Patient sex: M
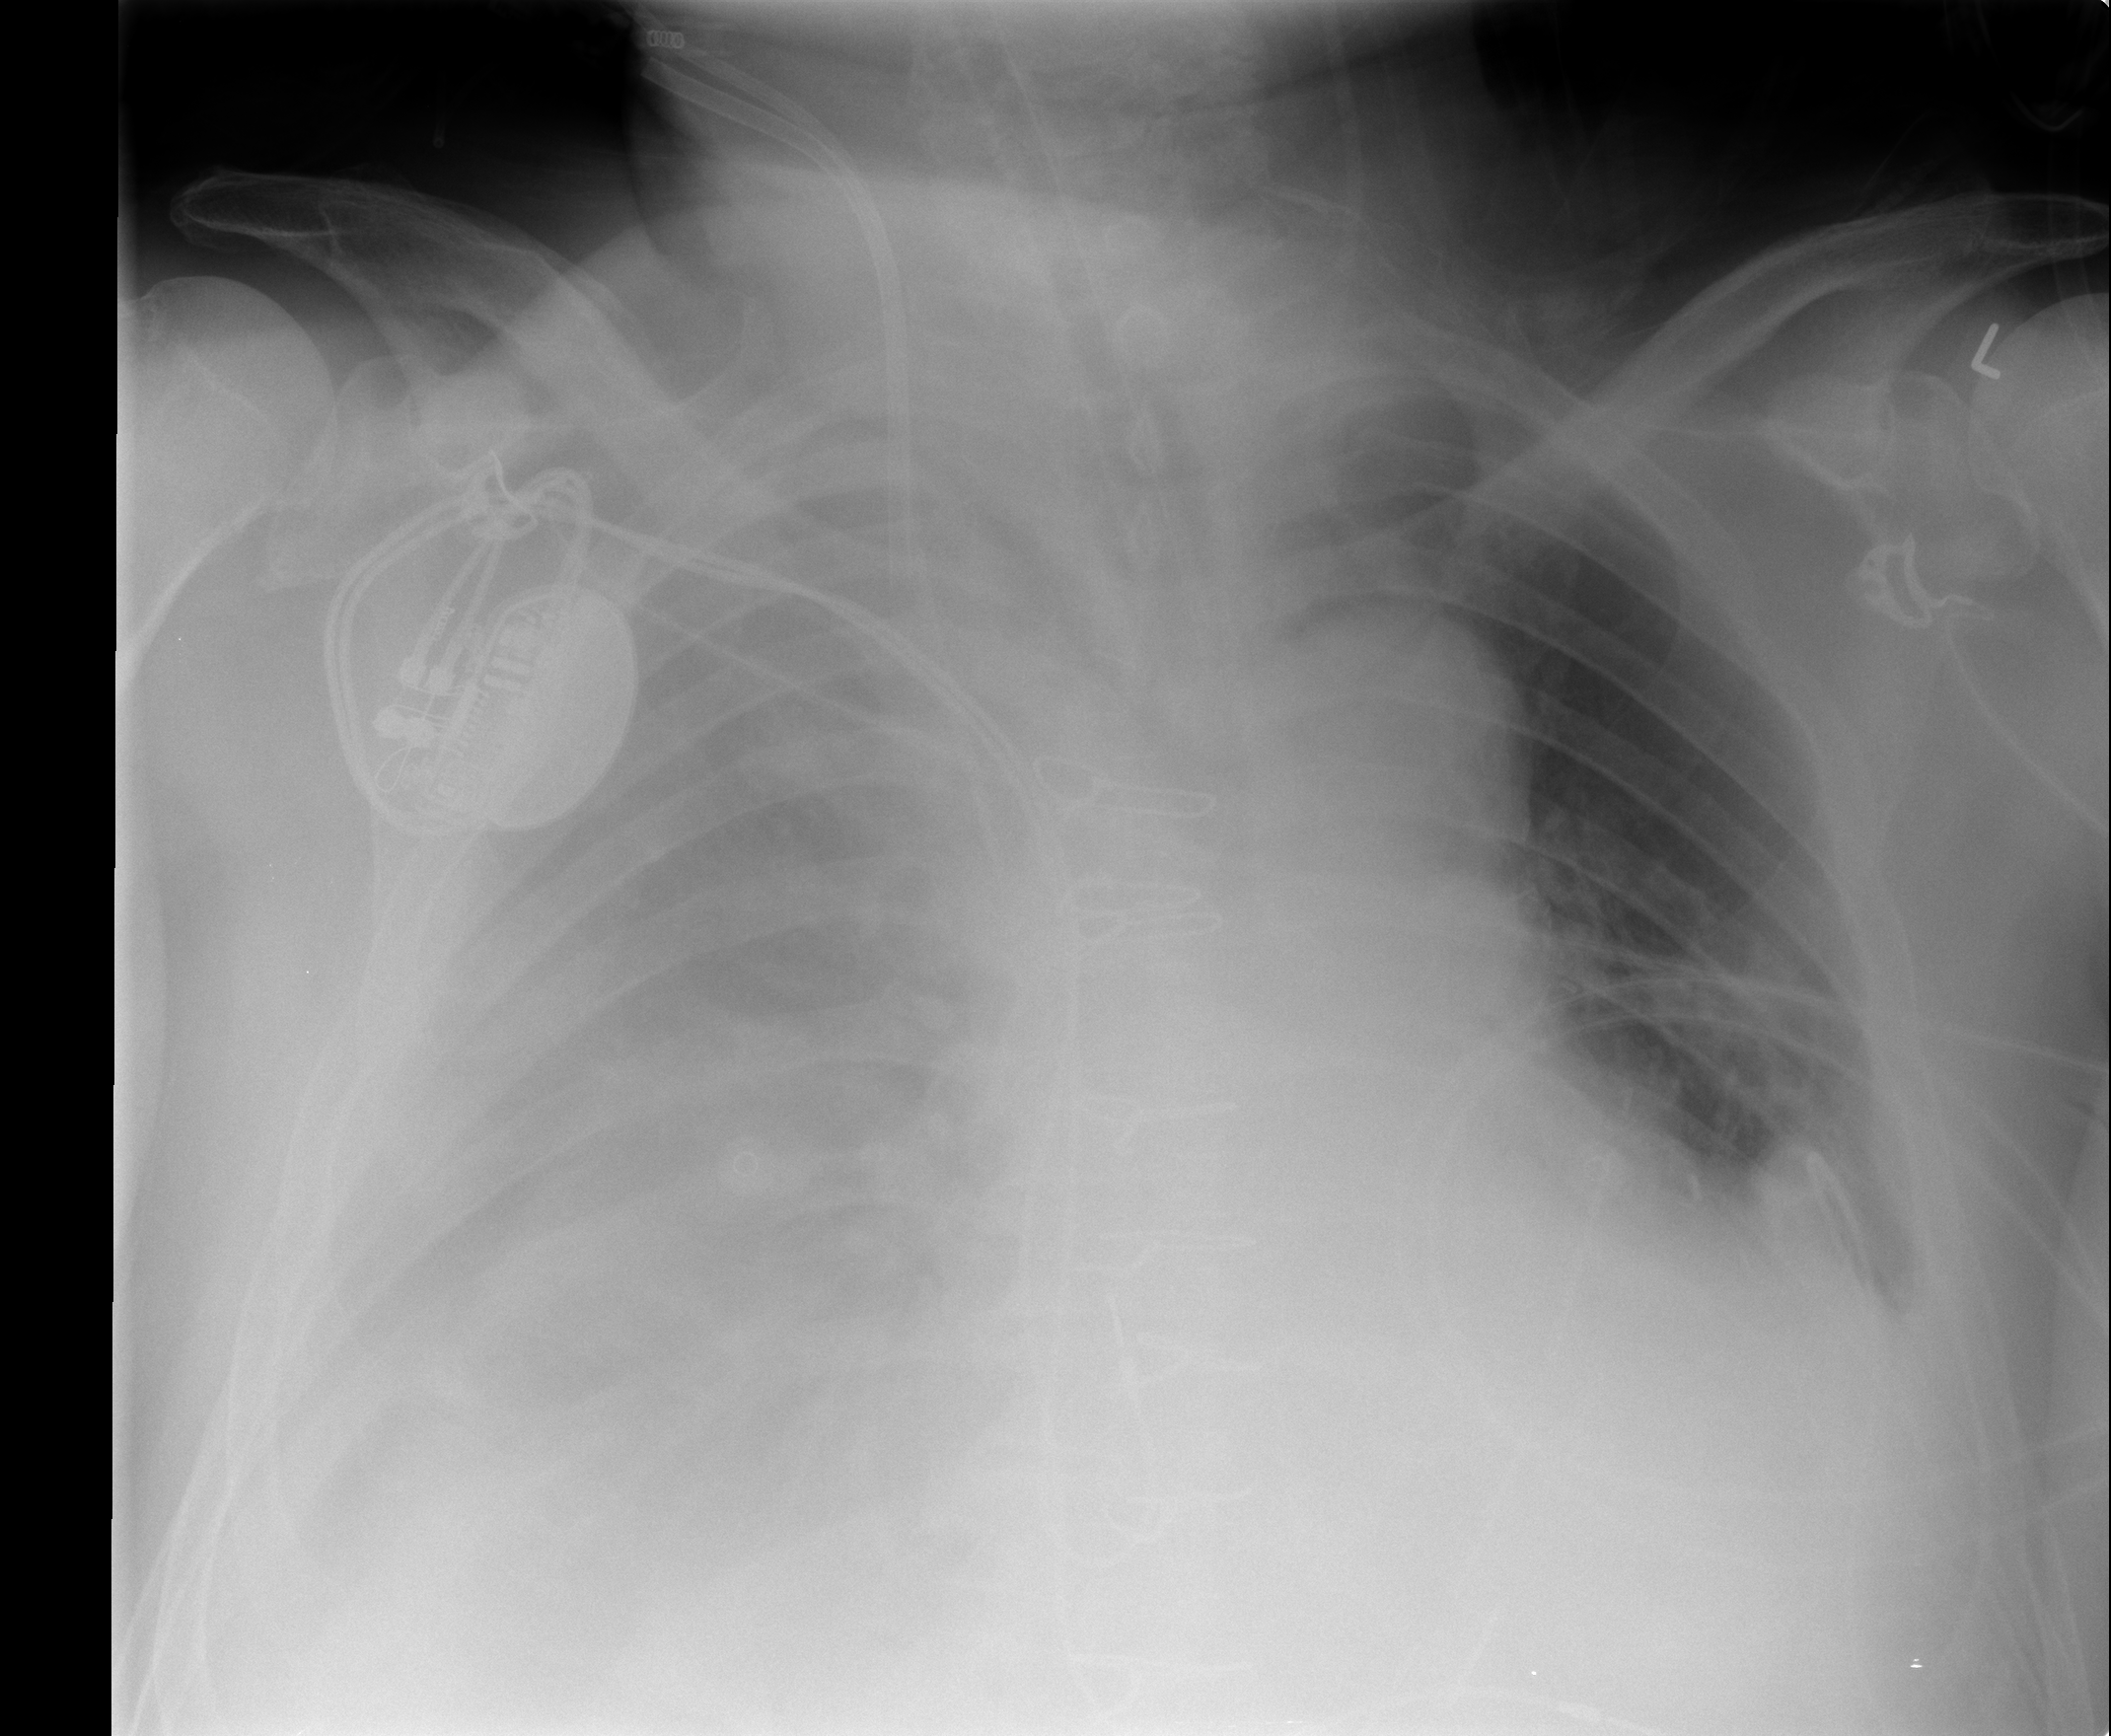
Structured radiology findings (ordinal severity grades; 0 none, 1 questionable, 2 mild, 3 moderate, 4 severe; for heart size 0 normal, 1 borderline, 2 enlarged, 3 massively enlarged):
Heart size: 2
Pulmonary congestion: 0
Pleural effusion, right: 4
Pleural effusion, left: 2
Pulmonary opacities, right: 0
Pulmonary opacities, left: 0
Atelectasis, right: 3
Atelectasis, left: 2